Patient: sex F, age 58
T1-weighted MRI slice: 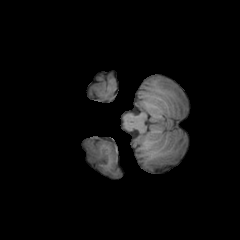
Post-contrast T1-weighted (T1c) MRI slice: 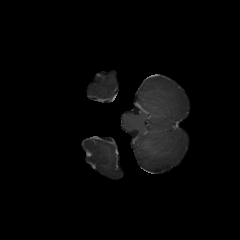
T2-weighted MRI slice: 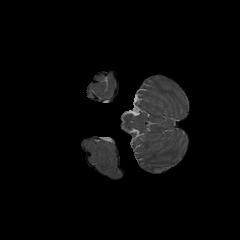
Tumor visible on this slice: no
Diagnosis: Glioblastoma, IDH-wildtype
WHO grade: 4